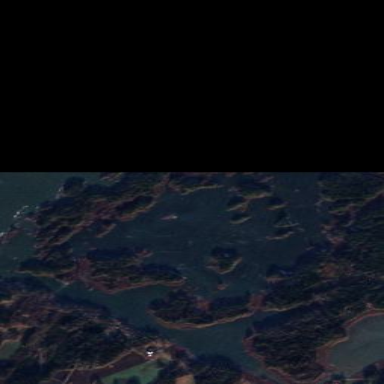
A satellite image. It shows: Islet.